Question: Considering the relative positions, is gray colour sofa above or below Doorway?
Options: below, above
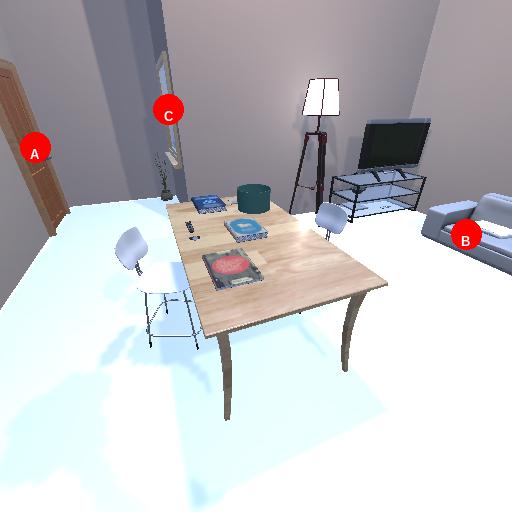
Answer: below